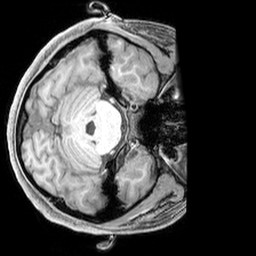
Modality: T1w
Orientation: axial
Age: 18
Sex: female
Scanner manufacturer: siemens
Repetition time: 2.3 s
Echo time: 0.00226 s